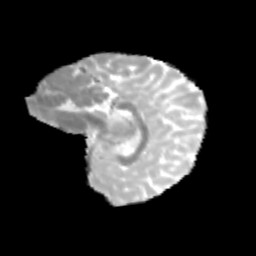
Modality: MD
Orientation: sagittal
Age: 11
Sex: female
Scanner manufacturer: siemens
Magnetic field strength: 3 T
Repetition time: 3.8 s
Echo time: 0.07 s